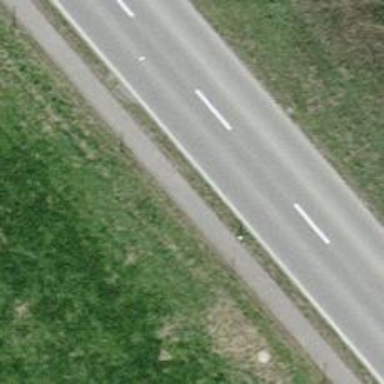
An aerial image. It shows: Footway.